Aerial crown-view tile of a tropical tree (Barro Colorado Island, Panama), acquired 20250616:
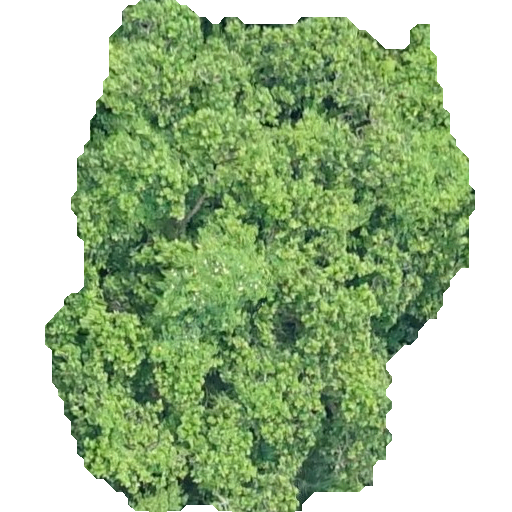
Species: Anacardium excelsum
GBIF accepted scientific name: Anacardium excelsum
Crown area: 227.067 m²